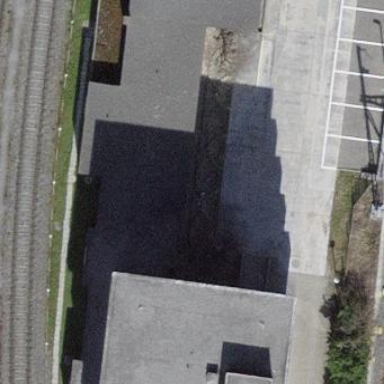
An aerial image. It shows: Industrial building.